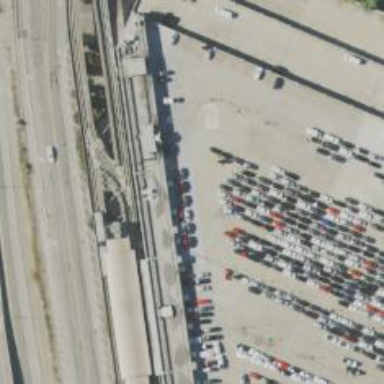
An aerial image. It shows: Car rental facility.